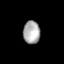
Tissue: prostate
Cell type: Fibroblasts
Senescence score: 0.6909
Nuclear area (px): 378
Mean DAPI intensity: 171.828